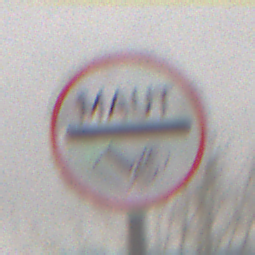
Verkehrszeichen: MautflichtigeStrecke
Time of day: Midday
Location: Outdoor (Nature)
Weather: Overcast
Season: Winter
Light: Natural